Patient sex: M
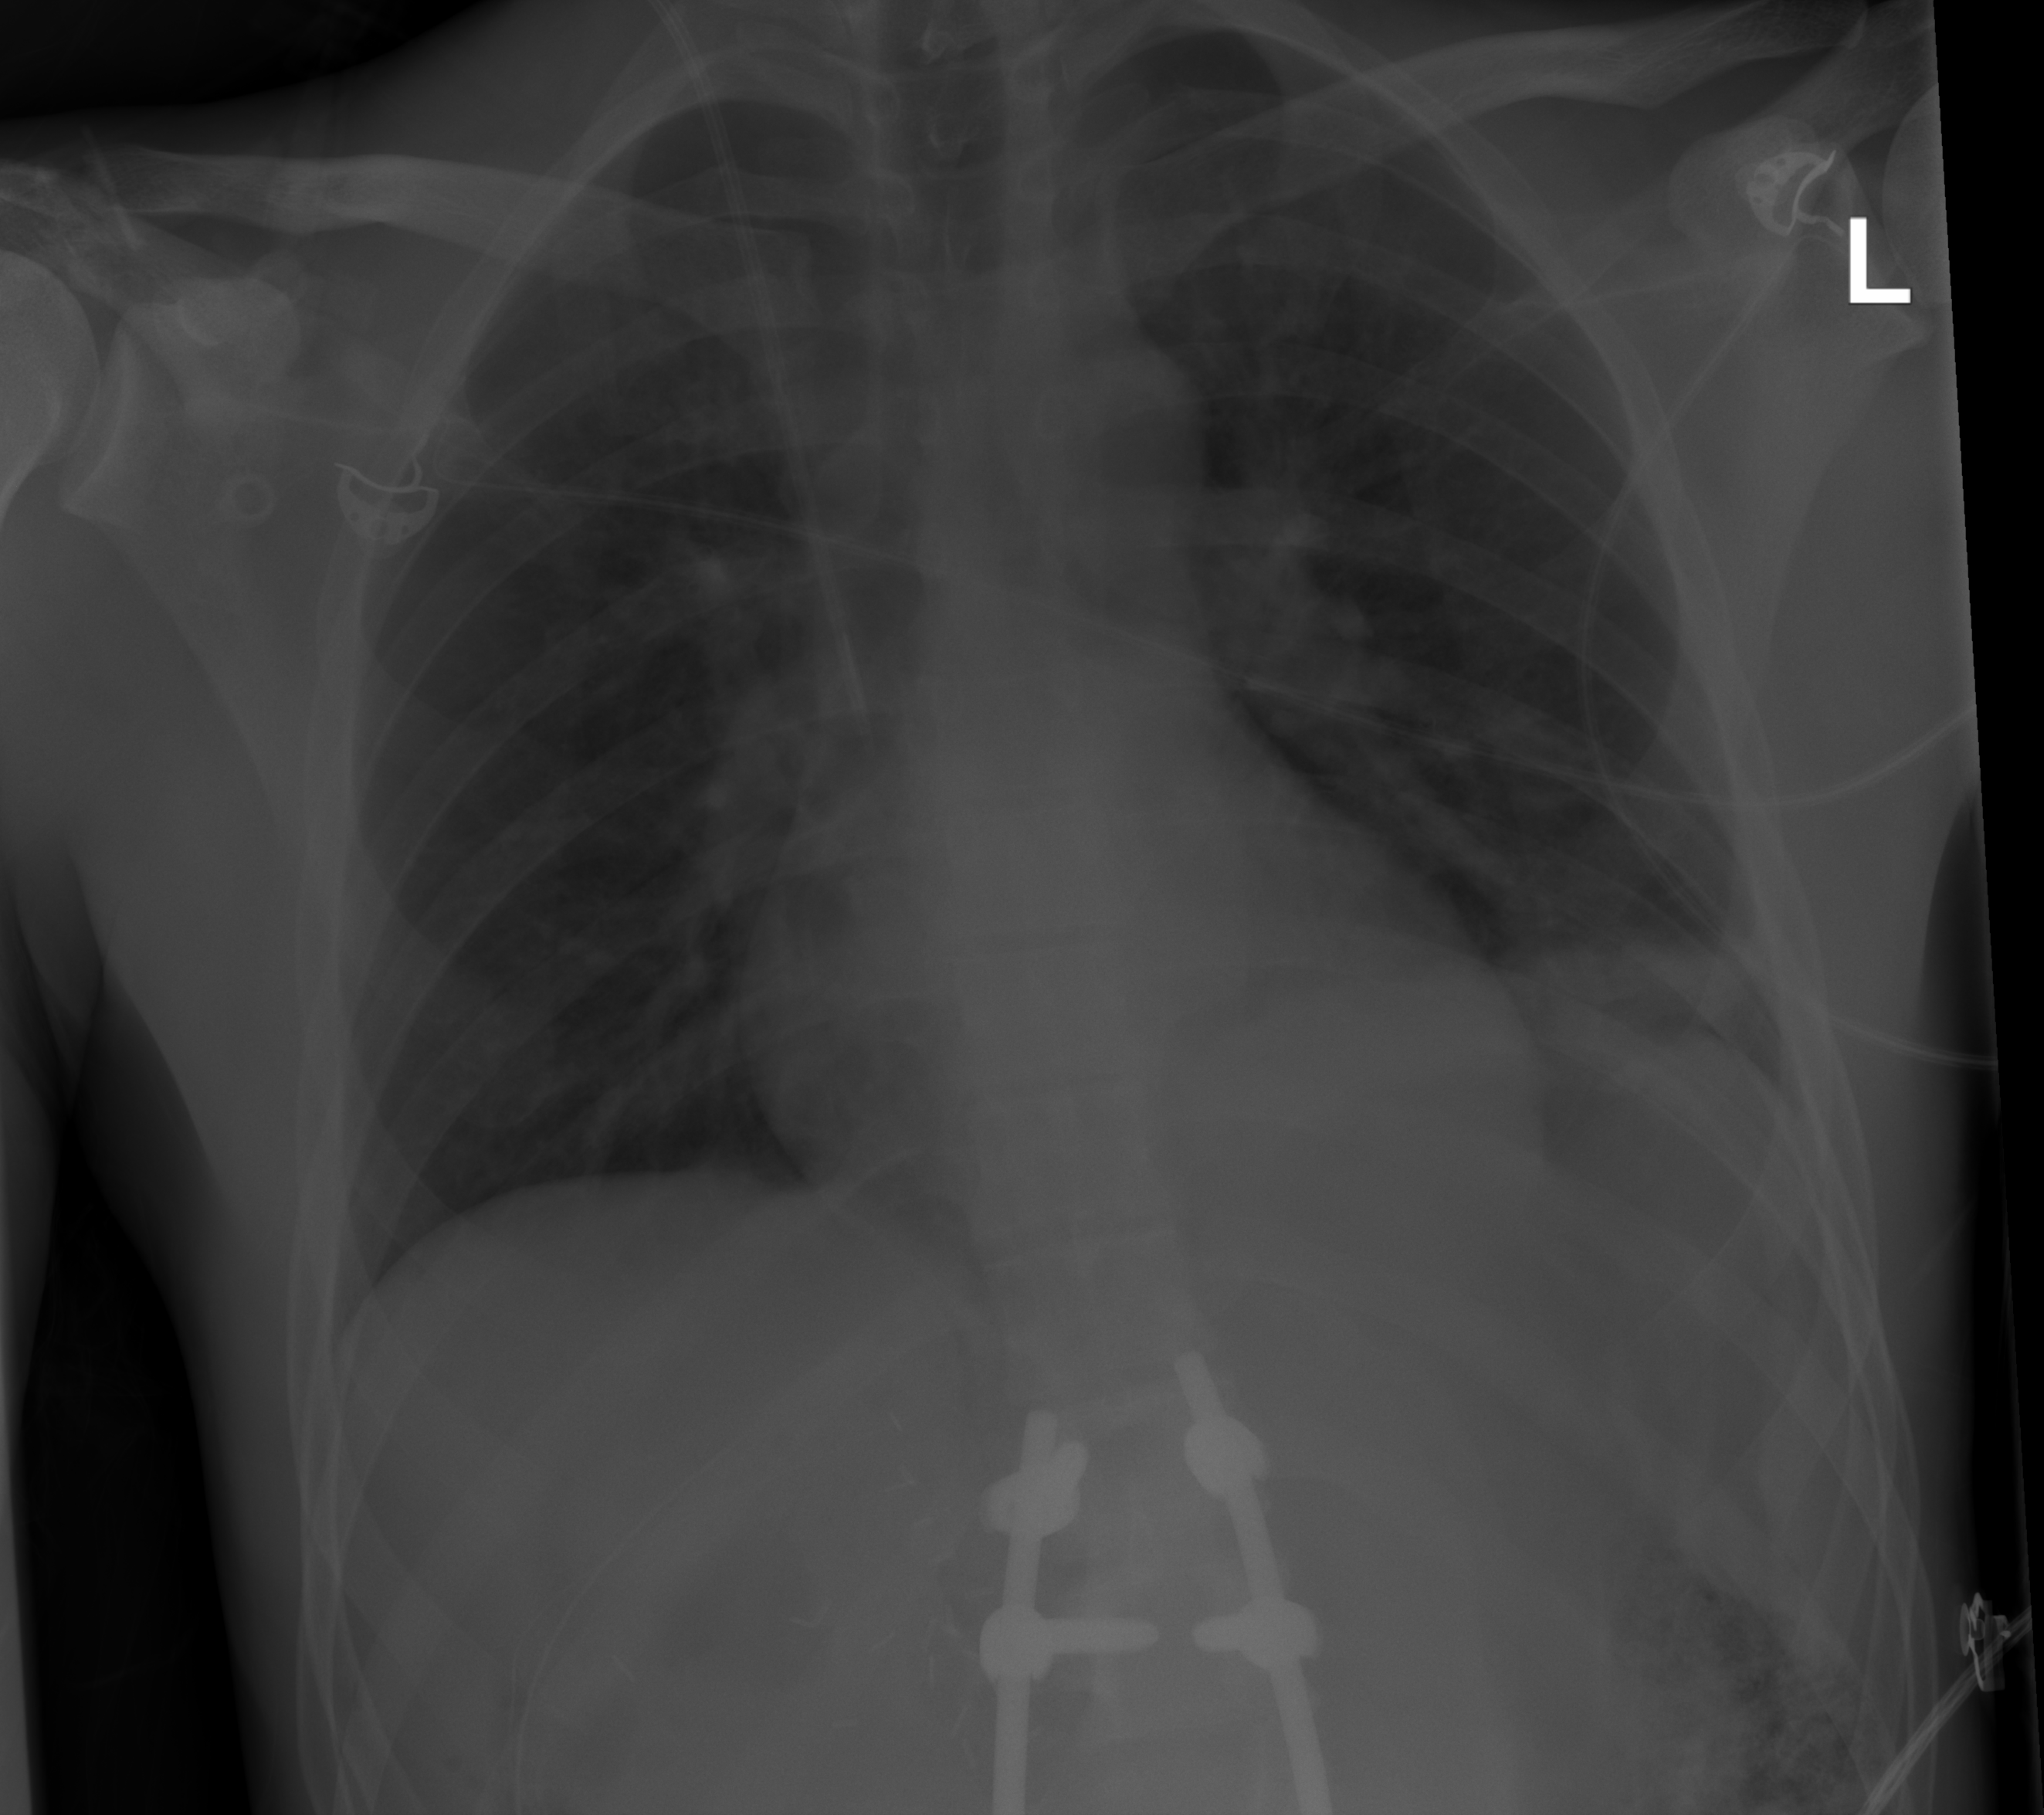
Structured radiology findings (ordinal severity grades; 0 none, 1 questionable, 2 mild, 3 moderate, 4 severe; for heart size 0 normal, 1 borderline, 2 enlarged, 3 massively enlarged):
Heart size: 0
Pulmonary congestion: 0
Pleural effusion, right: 0
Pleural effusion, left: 0
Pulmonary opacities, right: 0
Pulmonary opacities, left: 0
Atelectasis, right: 0
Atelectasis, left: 2